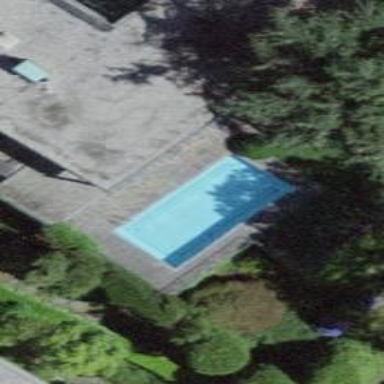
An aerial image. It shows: Swimming pool located in leisure land.